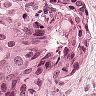
Metastatic tissue present: yes